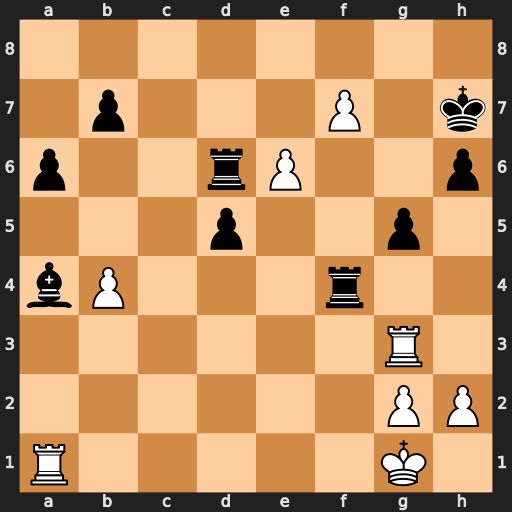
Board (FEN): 8/1p3P1k/p2rP2p/3p2p1/bP3r2/6R1/6PP/R5K1
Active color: w
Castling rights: -
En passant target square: -
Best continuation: Rf1 Rxf1+ Kxf1 Kg7 Rf3 Rd8 e7